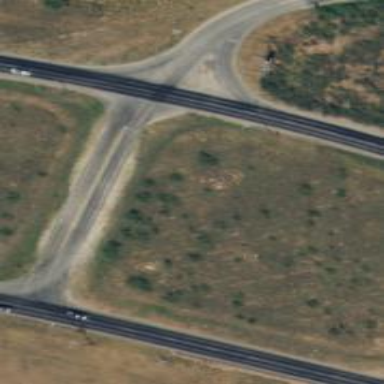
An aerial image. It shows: Asphalt road at the secondary link level.